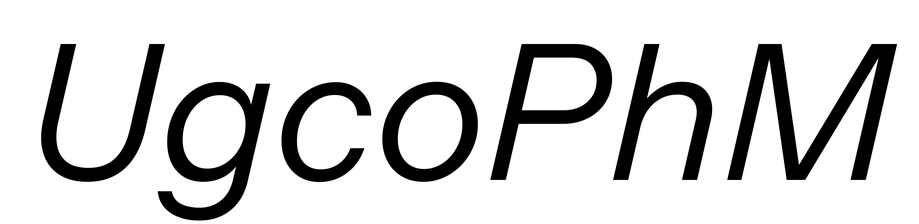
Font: InstrumentSans-Italic_Italic